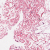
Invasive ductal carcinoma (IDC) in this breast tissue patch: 0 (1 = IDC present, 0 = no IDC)